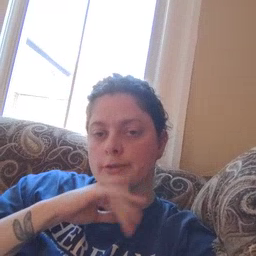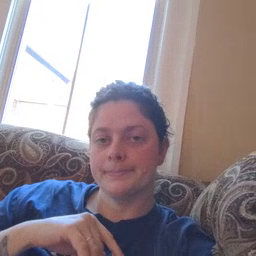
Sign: dirty